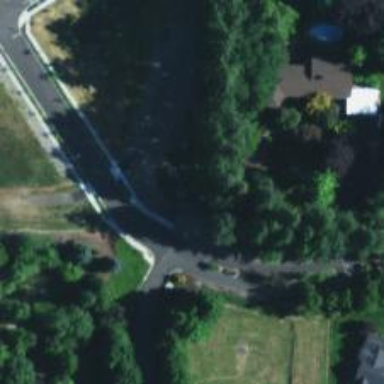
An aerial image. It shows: Driveway leading to service road.